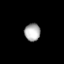
Tissue: lung
Cell type: Smooth muscle cells
Senescence score: 0.6867
Nuclear area (px): 271
Mean DAPI intensity: 173.594